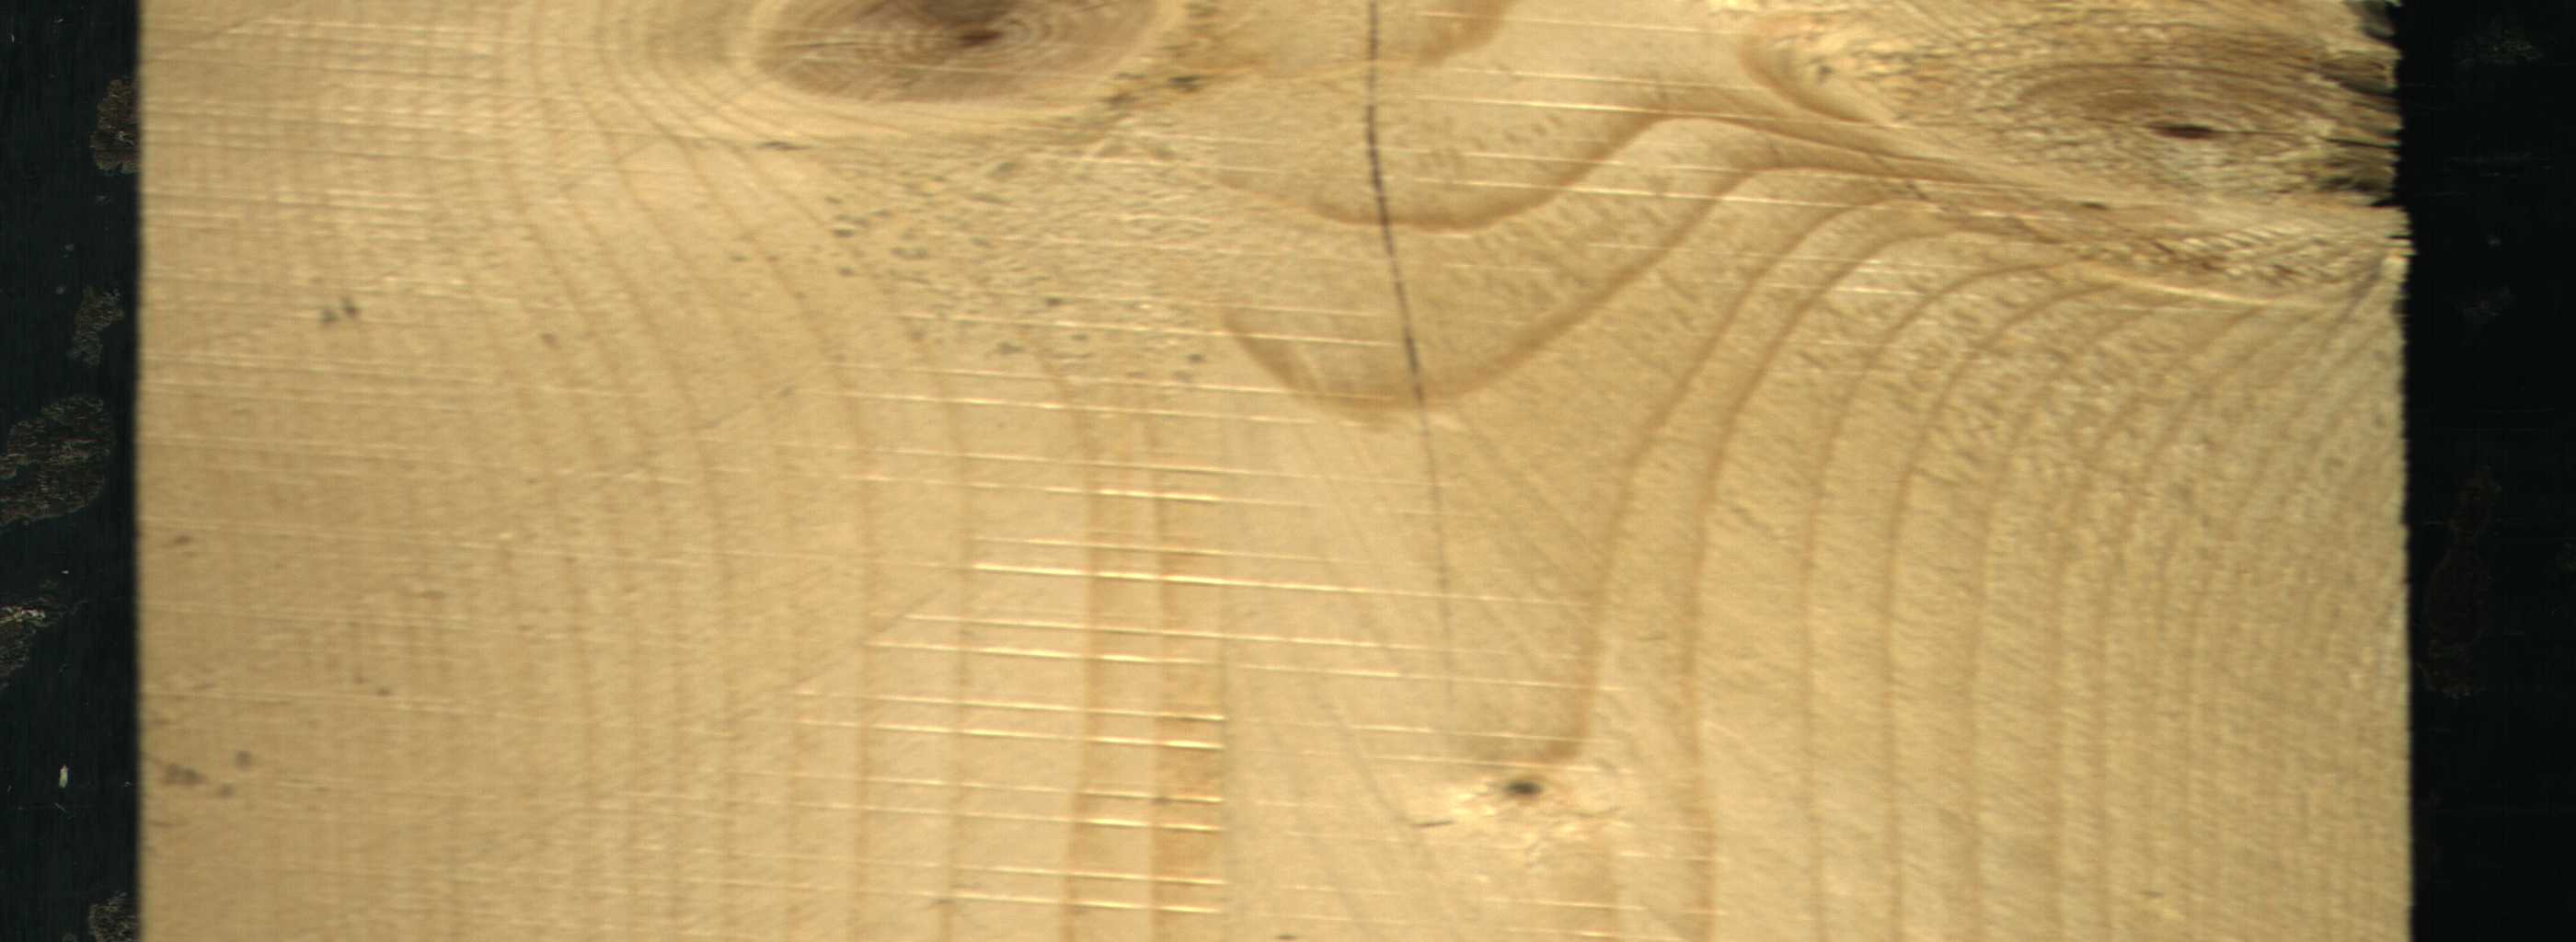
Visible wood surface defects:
Crack
Live_Knot
Live_Knot
Live_Knot
Live_Knot
Live_Knot